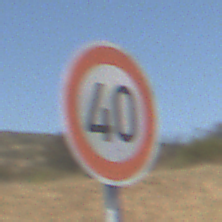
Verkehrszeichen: Geschwindigkeit40
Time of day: Midday
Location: Outdoor (RoadRail)
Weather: Clear
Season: Summer
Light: Natural